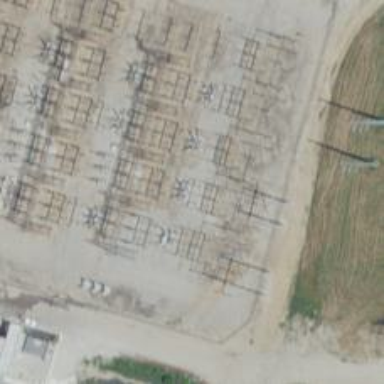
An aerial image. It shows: Switch for power supply.